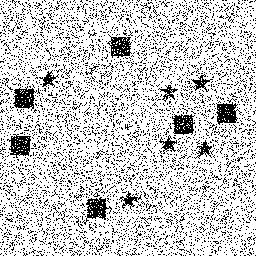
Squares: 6
Triangles: 0
Stars: 6
Total shapes: 12